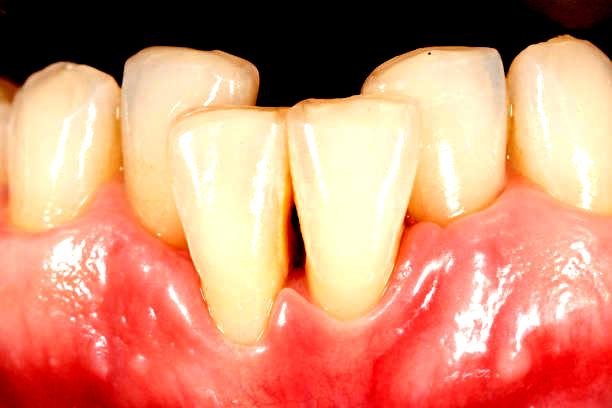
Condition: Gingivitis